Question: I tried all the solutions found on Stack Overflow, with no success.
My web.config contains :
'''
<system.webServer>
<modules>
<remove name="WebDAVModule" />
</modules>
<handlers>
<remove name="ExtensionlessUrlHandler-Integrated-4.0" />
<add name="ExtensionlessUrlHandler-Integrated-4.0" path="*." verb="*" type="System.Web.Handlers.TransferRequestHandler" resourceType="Unspecified" requireAccess="Script" preCondition="integratedMode,runtimeVersionv4.0" />
</handlers>
<httpProtocol>
<customHeaders>
<add name="Access-Control-Allow-Origin" value="*" />
<add name="Access-Control-Allow-Methods" value="POST, GET, DELETE, PUT, OPTIONS" />
<add name="Access-Control-Allow-Headers" value="Origin, X-Requested-With, Content-Type, Accept" />
</customHeaders>
</httpProtocol>
</system.webServer>
'''
And I always get :

In my app, I did:
'''
this.model.save({ firstname: name[0], lastname: name[1] });
'''
And my collection is:
'''
app.AttendeeCollection = Backbone.Collection.extend({
url: 'http://test-backbone/attendee',
model: app.AttendeeModel
});
'''
My C#:
'''
[AcceptVerbs(HttpVerbs.Put)]
public JsonResult Index(int id, Attendee updatedAttendee)
{
var attendee = db.Attendees.Where(a => a.id == id).FirstOrDefault();
attendee.firstname = updatedAttendee.firstname;
attendee.lastname = updatedAttendee.lastname;
db.SaveChanges();
return Json(attendee, JsonRequestBehavior.DenyGet);
}
'''
# Questions
- -
---
# Full Controller (MVC 4, Internet Application, local IIS, Win 7)
'''
using System.Linq;
using System.Web.Mvc;
using AttendeeManager.Models;
namespace AttendeeManager.Controllers
{
public class AttendeeController : Controller
{
AttendeeEntities db = new AttendeeEntities();
[AcceptVerbs(HttpVerbs.Get)]
public JsonResult Index(int? id)
{
if (id.HasValue)
{
var attendee = db.Attendees
.Where(a => a.id == id)
.Select(a => new { id = a.id, firstname = a.firstname, lastname = a.lastname })
.FirstOrDefault();
return Json(attendee, JsonRequestBehavior.AllowGet);
}
else
{
var attendees = db.Attendees
.Select(a => new { id = a.id, firstname = a.firstname, lastname = a.lastname })
.ToList();
return Json(attendees, JsonRequestBehavior.AllowGet);
}
}
[AcceptVerbs(HttpVerbs.Post)]
public JsonResult Index(Attendee createdAttendee)
{
db.Attendees.AddObject(createdAttendee);
db.SaveChanges();
return Json(createdAttendee, JsonRequestBehavior.DenyGet);
}
[AcceptVerbs(HttpVerbs.Put)]
public JsonResult Index(int id, Attendee updatedAttendee)
{
var attendee = db.Attendees.Where(a => a.id == id).FirstOrDefault();
attendee.firstname = updatedAttendee.firstname;
attendee.lastname = updatedAttendee.lastname;
db.SaveChanges();
return Json(attendee, JsonRequestBehavior.DenyGet);
}
[AcceptVerbs(HttpVerbs.Delete)]
public JsonResult Index(int id)
{
var attendee = db.Attendees.Where(a => a.id == id).FirstOrDefault();
db.Attendees.DeleteObject(attendee);
db.SaveChanges();
return Json(attendee, JsonRequestBehavior.DenyGet);
}
}
}
'''
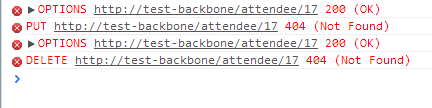
Answer: I think you're looking for <URL>:
> 'Backbone.emulateHTTP = true'If you want to work with a legacy web server that doesn't support Backbones's default REST/HTTP approach, you may choose to turn on 'Backbone.emulateHTTP'. Setting this option will fake 'PUT' and 'DELETE' requests with a HTTP 'POST', setting the 'X-HTTP-Method-Override' header with the true method.
You might need to tweak the server code to look at 'X-HTTP-Method-Override' as well.